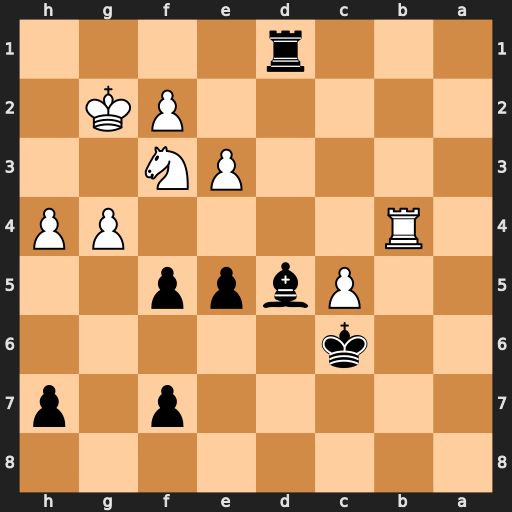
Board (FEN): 8/5p1p/2k5/2Pbpp2/1R4PP/4PN2/5PK1/3r4
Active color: b
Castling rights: -
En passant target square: -
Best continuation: Kxc5 Ra4 Kb5